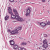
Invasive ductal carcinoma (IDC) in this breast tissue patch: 0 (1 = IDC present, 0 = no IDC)